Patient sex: M
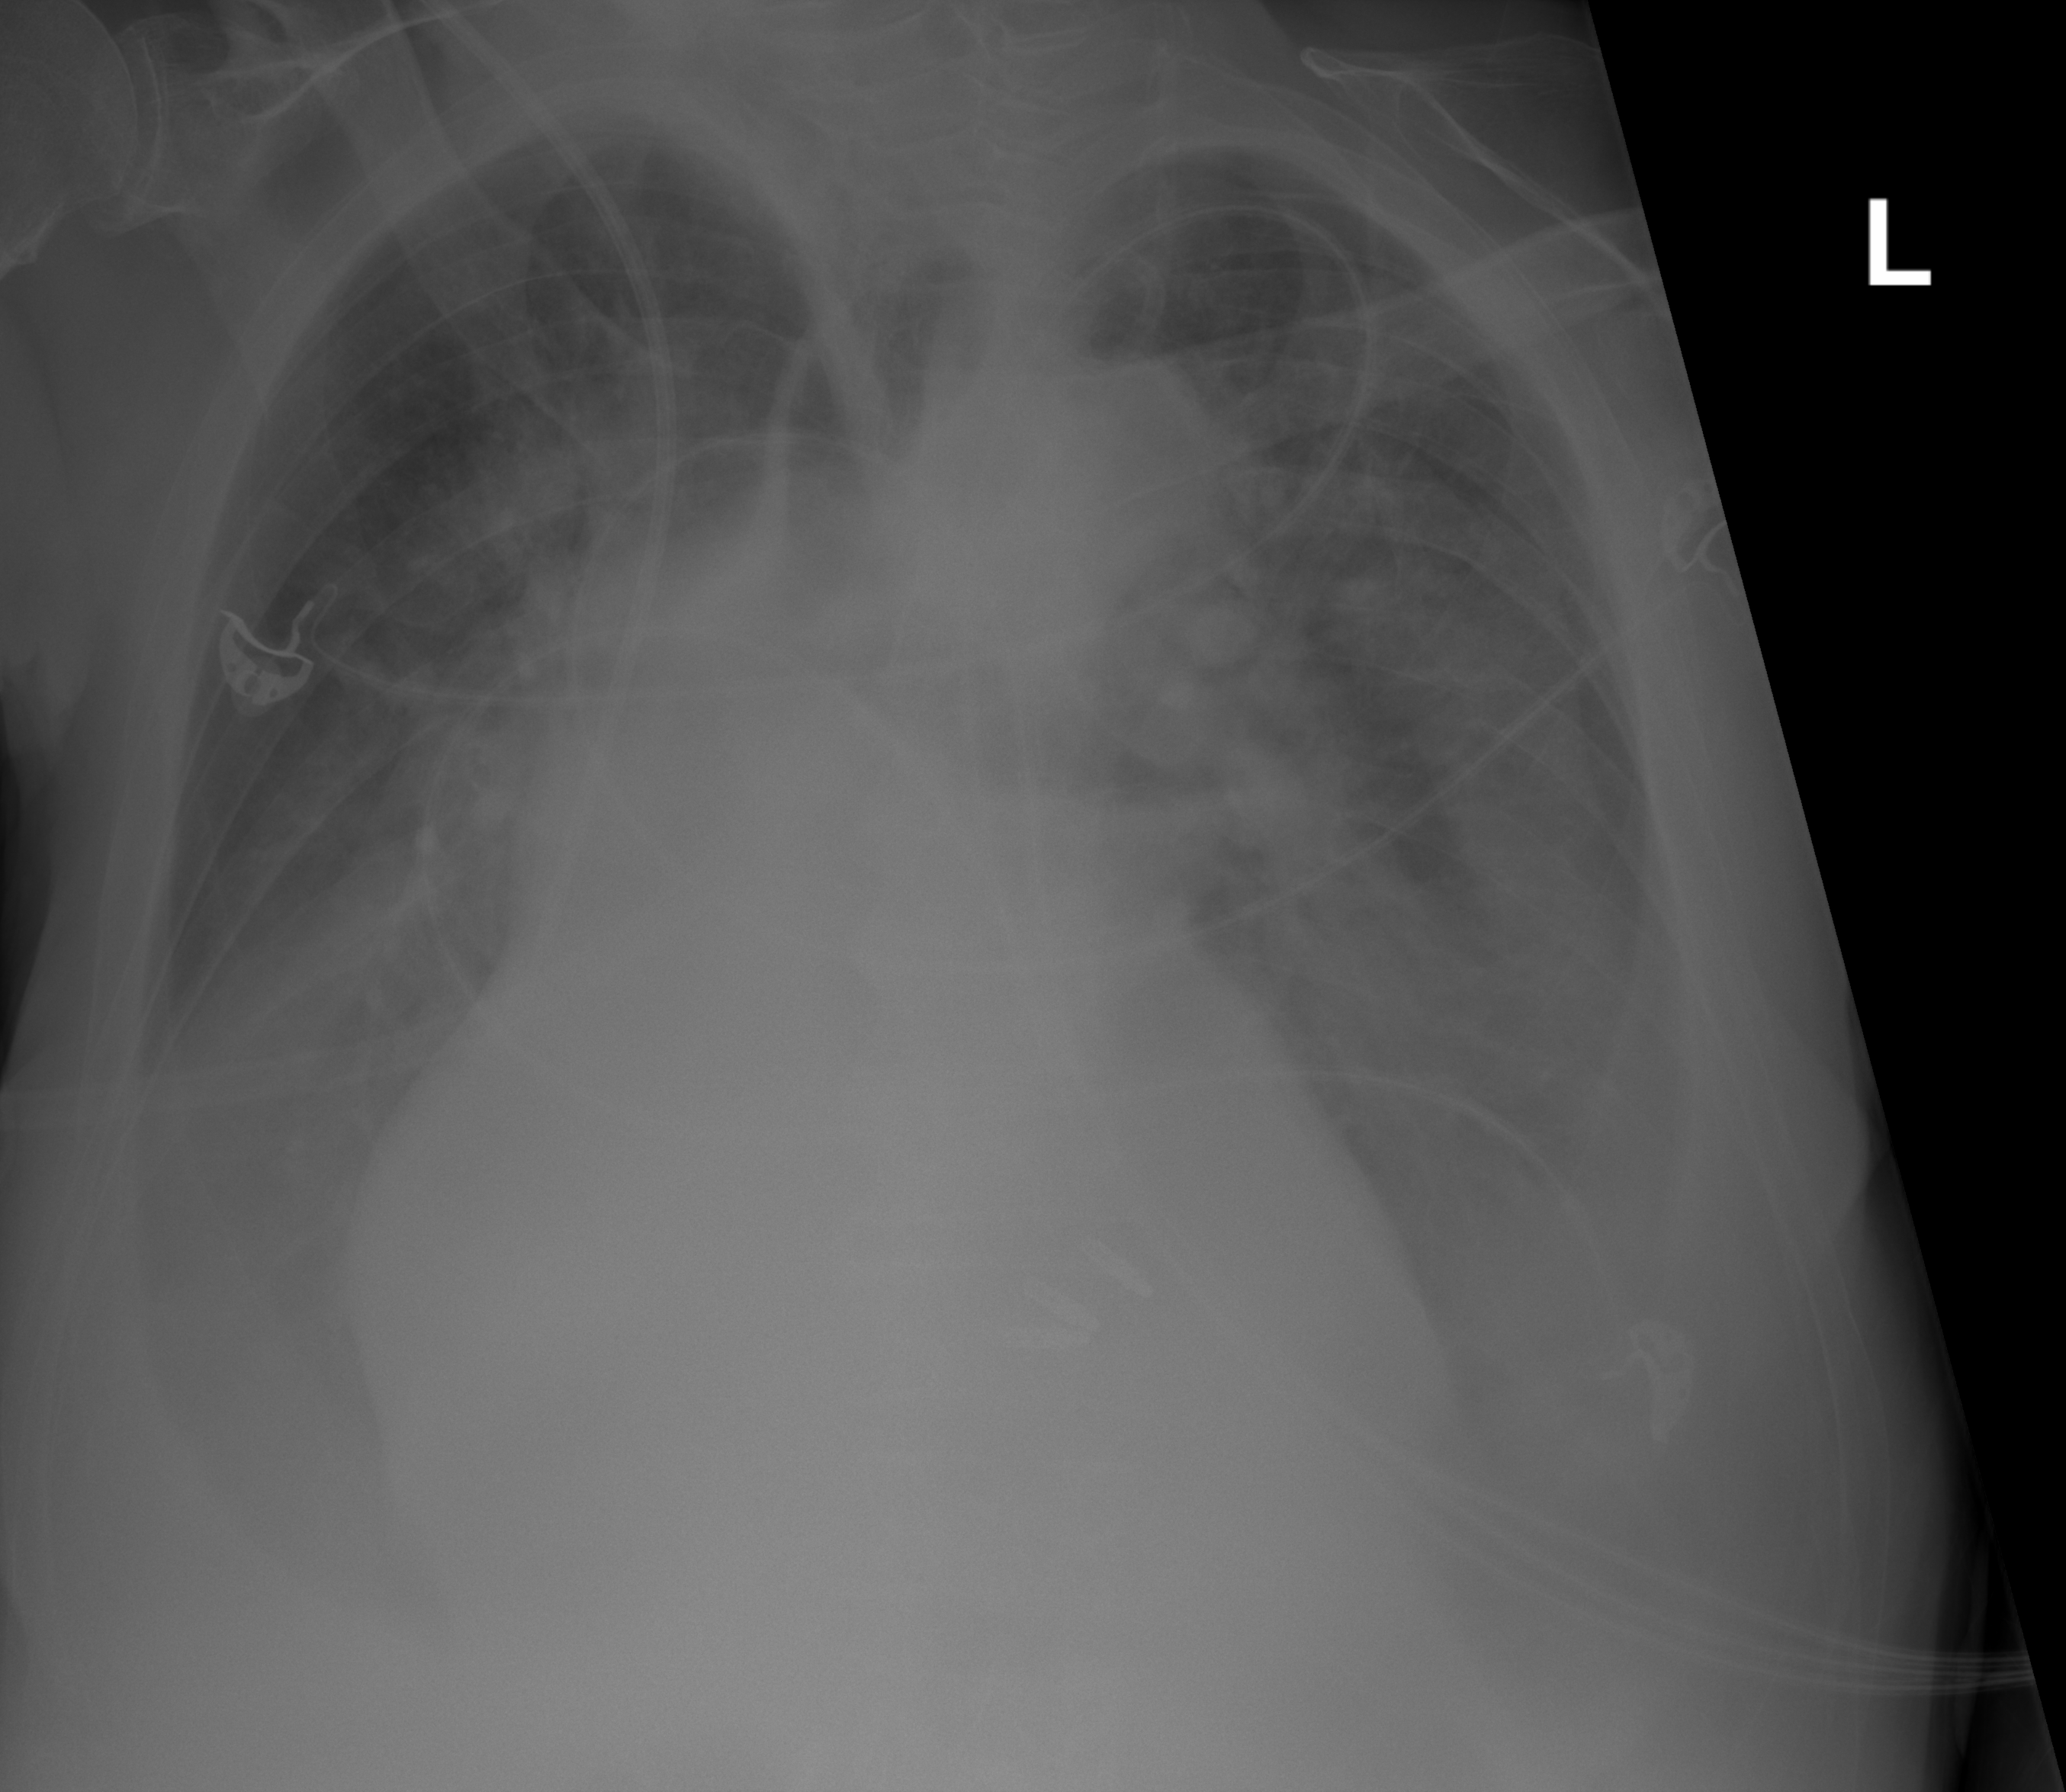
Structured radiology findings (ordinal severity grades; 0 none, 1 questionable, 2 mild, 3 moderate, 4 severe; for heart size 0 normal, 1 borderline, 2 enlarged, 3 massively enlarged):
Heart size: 3
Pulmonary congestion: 2
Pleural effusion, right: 3
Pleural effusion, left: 3
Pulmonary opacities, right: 0
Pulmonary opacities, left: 0
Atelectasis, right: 2
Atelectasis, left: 2